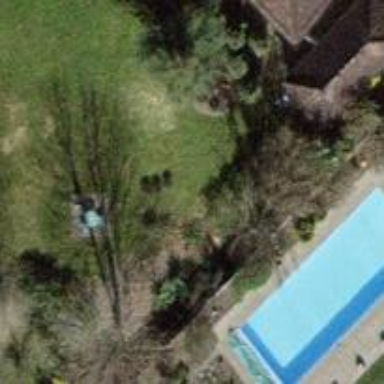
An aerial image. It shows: Swimming pool located in leisure land.